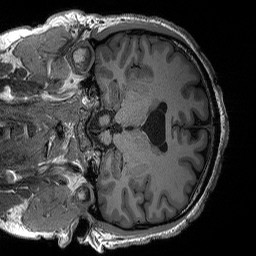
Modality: T1w
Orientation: coronal
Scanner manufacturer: siemens
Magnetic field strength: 3 T
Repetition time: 2.3 s
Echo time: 0.00294 s